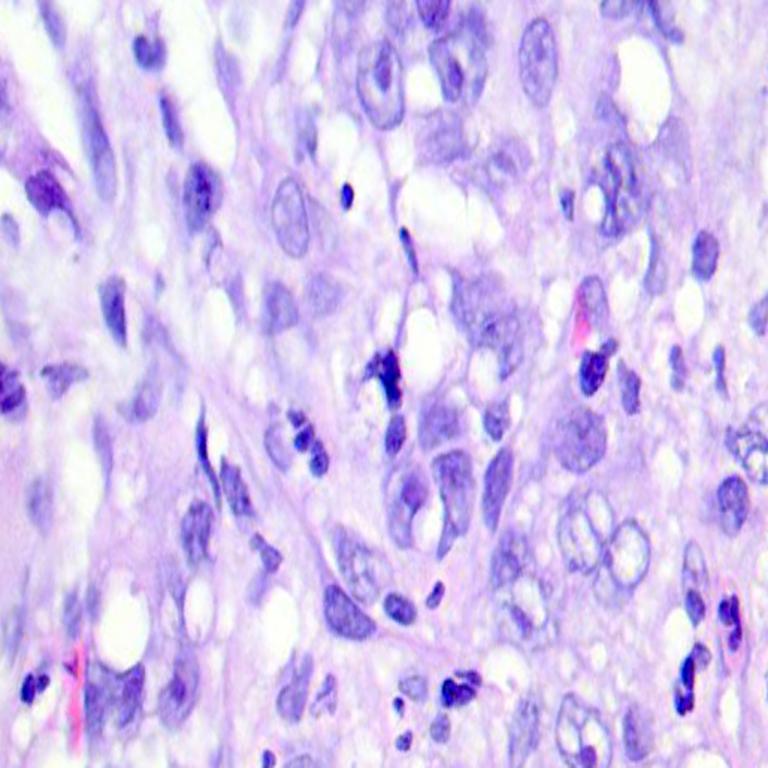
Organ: colon
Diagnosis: adenocarcinomas